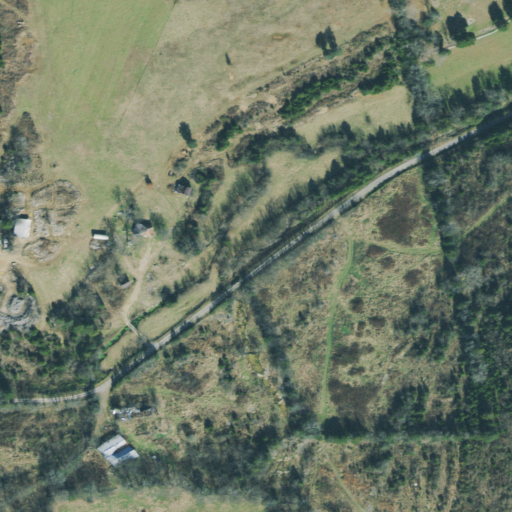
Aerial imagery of valley in Tennessee named Thomas Hollow containing pasture, low intensity development, open development, mixed forest, grassland, and medium intensity development